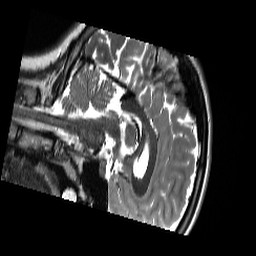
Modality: T2w
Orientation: sagittal
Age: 18
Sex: female